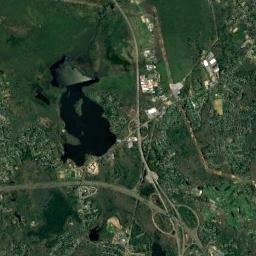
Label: lake